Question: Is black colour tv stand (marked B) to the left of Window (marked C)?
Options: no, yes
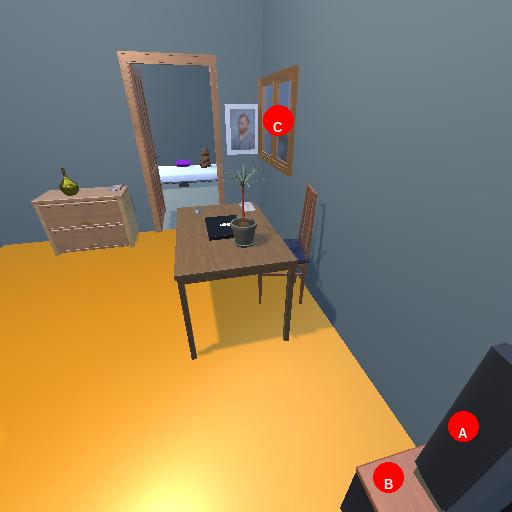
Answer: no